Question: Modifying the sample found here <URL>. I believe I have a correct OpenGL program but it does not seem to be rendering correctly using Qt's wrapper classes. As in the sample above after everything is hooked up I have only modified the paint function. This appears as below:
'''
void MainScreenRenderer::paint()
{
if (!m_ShaderProgram) {
initializeOpenGLFunctions();
m_ShaderProgram = new QOpenGLShaderProgram();
m_ShaderProgram->addShaderFromSourceCode(QOpenGLShader::Vertex,
"attribute vec4 vertex;"
"uniform mat4 mvp;"
""
"void main() {"
" gl_Position = mvp * vertex;"
"}");
m_ShaderProgram->addShaderFromSourceCode(QOpenGLShader::Fragment,
"void main() {"
" gl_FragColor = vec4(1.0, 0.0, 0.0, 1.0);"
"}");
m_ShaderProgram->bindAttributeLocation("vertex", 0);
m_ShaderProgram->link();
}
glViewport(0, 0, m_ViewportSize.width(), m_ViewportSize.height());
m_ShaderProgram->bind();
m_ShaderProgram->enableAttributeArray(0);
GLfloat values[] = {
-1.0, -1.0, +0.0, +0.0,
+1.0, -1.0, +0.0, +0.0,
+0.0, +1.0, +0.0, +0.0,
};
QMatrix4x4 model;
QMatrix4x4 view;
view.lookAt(QVector3D(0.0, 0.0, 10.0), QVector3D(0.0, 0.0, 0.0),
QVector3D(0.0, 1.0, 0.0));
QMatrix4x4 projection;
float aspect = m_ViewportSize.width() / ((m_ViewportSize.height()) ?
m_ViewportSize.height() : 1);
projection.perspective(45.0, aspect, 1.0, 1000.0);
m_MVP = model * view * projection;
m_ShaderProgram->setAttributeArray(0, GL_FLOAT, values, 4);
m_ShaderProgram->setUniformValue("mvp", m_MVP);
glClearColor(0.0, 0.0, 0.0, 0.0);
glClear(GL_COLOR_BUFFER_BIT | GL_DEPTH_BUFFER_BIT);
glDrawArrays(GL_TRIANGLES, 0, 3);
m_ShaderProgram->disableAttributeArray(0);
m_ShaderProgram->release();
}
'''
No matter how far I pull back the camera, or re-size the window the projection seems to have no effect and it just renders red to the entire window not even accepting the fact that I just told it to render a triangle with 3 points. As seen below.

---
Following the comment the following changes have been made but now all I see is a black screen.
'''
... // Vertex Shader
gl_Position = mvp * vec4(vertex, 1.0);"
...
... // Data
GLfloat values[] = {
-1.0, -1.0, +0.0,
+1.0, -1.0, +0.0,
+0.0, +1.0, +0.0,
};
...
... // Vertex Attribution Setup
m_ShaderProgram->setAttributeArray(0, GL_FLOAT, values, 3); // Tuple is only 3 tightly packed.
...
'''
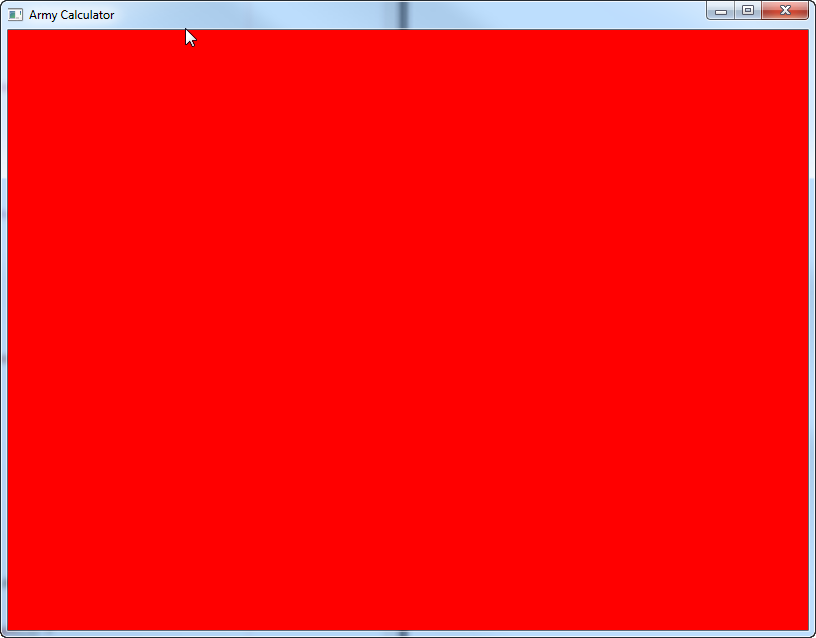
Answer: Given what I see of your modelview and projection matrices, this triangle is sitting on your near clipping plane if you position the camera at z=1.0. Try moving the eye position a few units farther down the z-axis. Ideally you'd start out in NDC space (identity modelview and projection matrix) and then once you got a triangle visible on the screen that way, start introducing camera transformations; baby steps ;) - Andon M. Coleman Mar 6 at 20:33